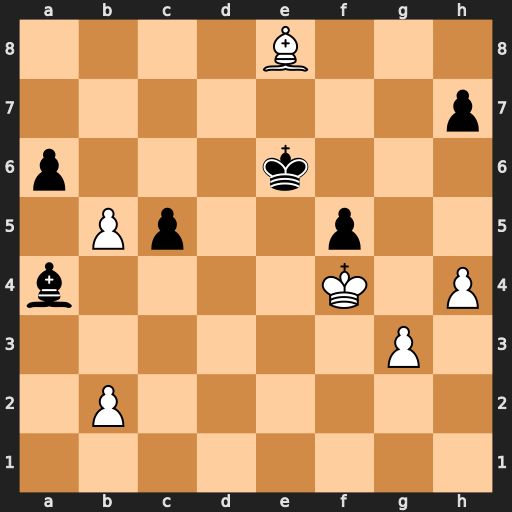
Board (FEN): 4B3/7p/p3k3/1Pp2p2/b4K1P/6P1/1P6/8
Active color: w
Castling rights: -
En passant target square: -
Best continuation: b6 Bxe8 b7